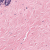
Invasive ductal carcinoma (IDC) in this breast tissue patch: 0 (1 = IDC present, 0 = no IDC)